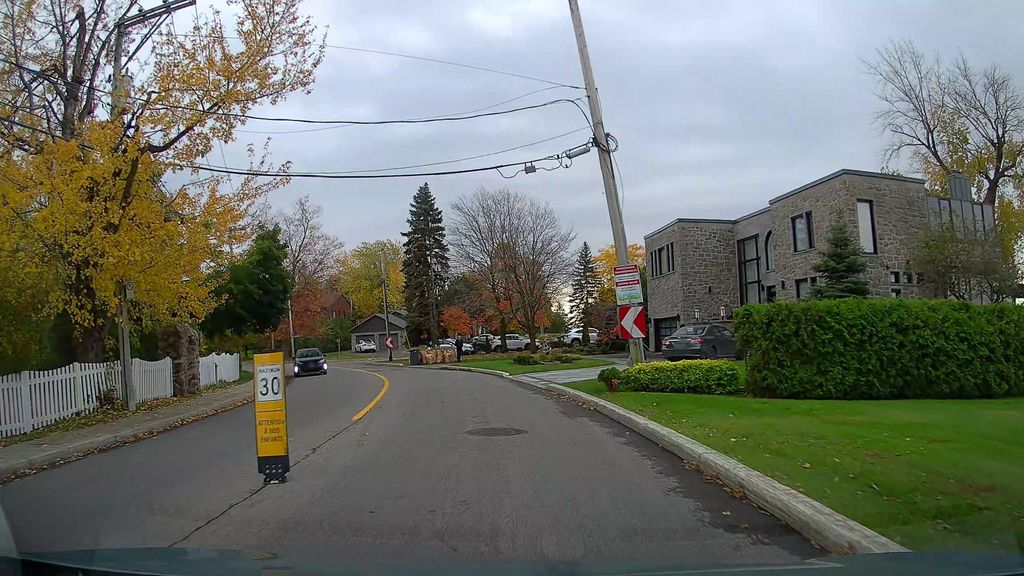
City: montreal